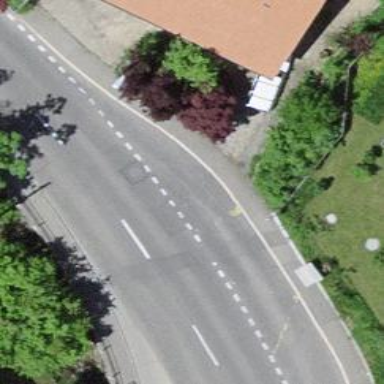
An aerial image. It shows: Bus stop with designated public transport stop position.